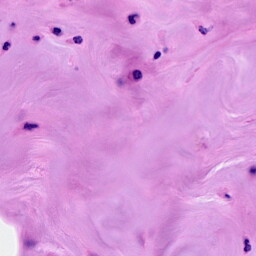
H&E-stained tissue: Breast